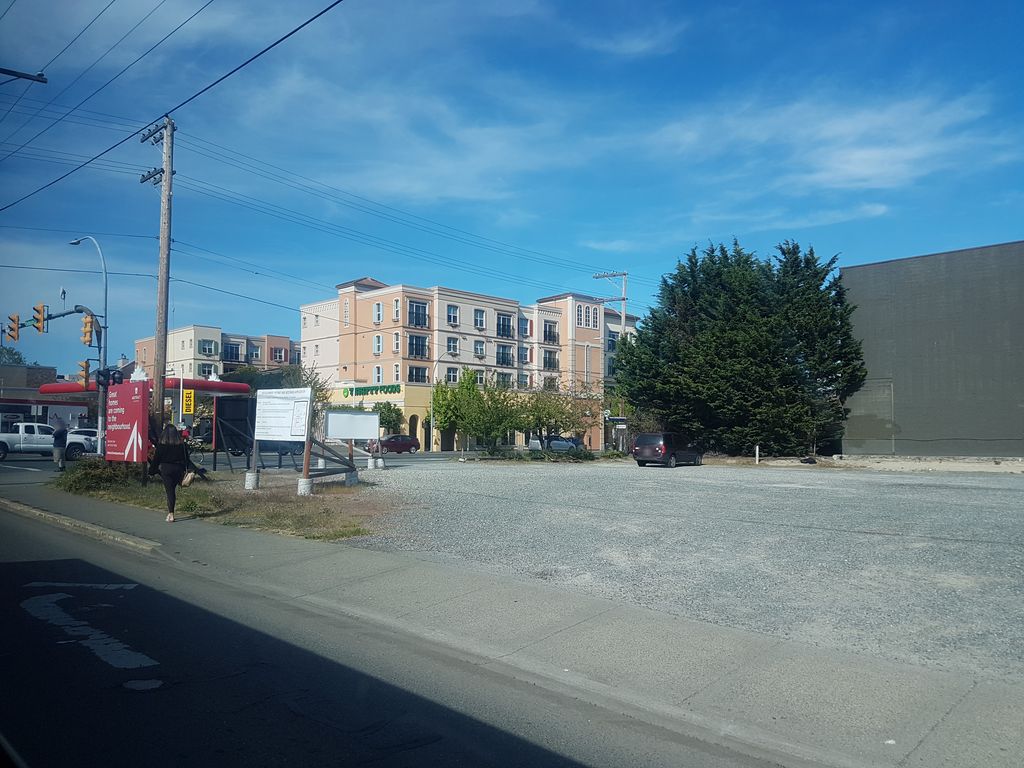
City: victoria